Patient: sex M, age 81
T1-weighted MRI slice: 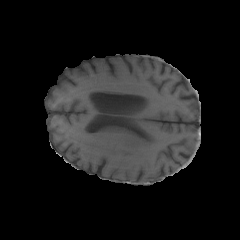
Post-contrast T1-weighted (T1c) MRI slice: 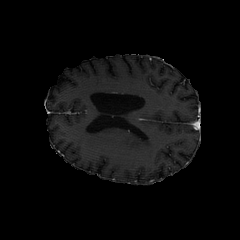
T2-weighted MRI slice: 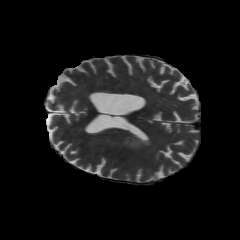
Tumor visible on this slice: yes
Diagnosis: Glioblastoma, IDH-wildtype
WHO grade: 4